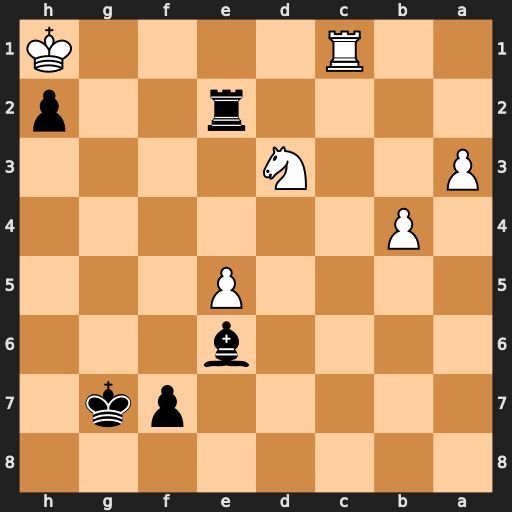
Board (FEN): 8/5pk1/4b3/4P3/1P6/P2N4/4r2p/2R4K
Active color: b
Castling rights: -
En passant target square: -
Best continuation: Bd5#